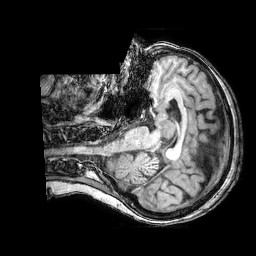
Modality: T1w
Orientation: axial
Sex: female
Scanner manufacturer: philips
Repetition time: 0.008087 s
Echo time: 0.0037 s